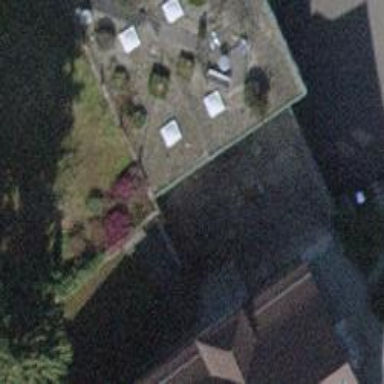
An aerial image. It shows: Garage.